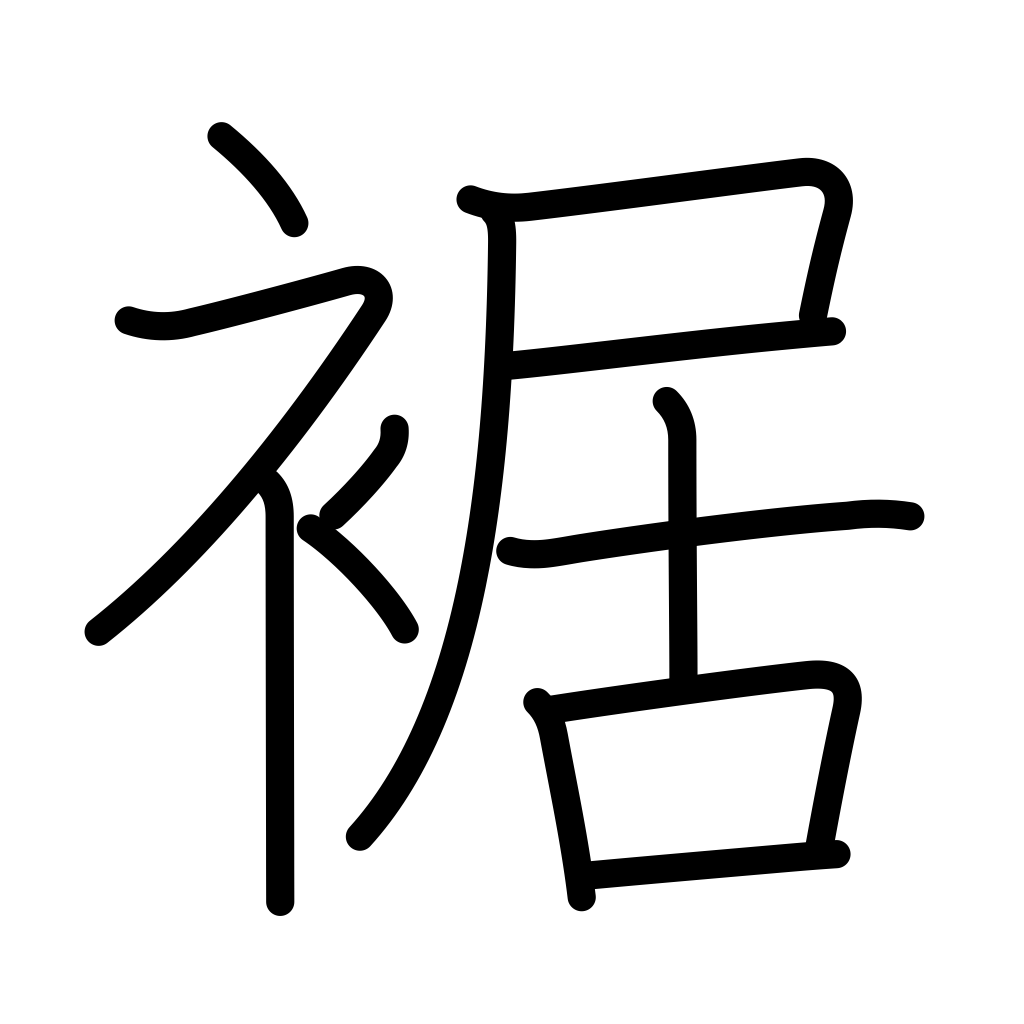
Meaning: cuff, hem, foot of mountain